Question: This question is related to <URL> . Hovewer this is better specified, and some assumptions added.
I have element image and some model.
I've detected contours on both
'''
contoursModel0, hierarchyModel = cv2.findContours(model.copy(), cv2.RETR_LIST,
cv2.CHAIN_APPROX_SIMPLE);
contoursModel = [cv2.approxPolyDP(cnt, 2, True) for cnt in contoursModel0];
contours0, hierarchy = cv2.findContours(canny.copy(), cv2.RETR_LIST,
cv2.CHAIN_APPROX_SIMPLE);
contours = [cv2.approxPolyDP(cnt, 2, True) for cnt in contours0];
'''
Then I've matched each contour to each other
'''
modelMassCenters = [];
imageMassCenters = [];
for cnt in contours:
for cntModel in contoursModel:
result = cv2.matchShapes(cnt, cntModel, cv2.cv.CV_CONTOURS_MATCH_I1, 0);
if(result != 0):
if(result < 0.05):
#Here are matched contours
momentsModel = cv2.moments(cntModel);
momentsImage = cv2.moments(cnt);
massCenterModel = (momentsModel['m10']/momentsModel['m00'],
momentsModel['m01']/momentsModel['m00']);
massCenterImage = (momentsImage['m10']/momentsImage['m00'],
momentsImage['m01']/momentsImage['m00']);
modelMassCenters.append(massCenterModel);
imageMassCenters.append(massCenterImage);
'''
Matched contours are something like features.
Now I want to detect transformation between this two sets of points.
Assumptions: element is rigid body, only rotation, displacement and scale change.
Some features may be miss detected how to eliminate them. I've once used 'cv2.findHomography' and it takes two vectors and calculates homography between them even there are some miss matches.
'cv2.getAffineTransformation' takes only three points (can't cope missmatches) and here I have multiple features.
Answer in my previous question says how to calculate this transformation but does not take missmatches. Also I think that it is possible to return some quality level from algorithm (by checking how many points are missmatched, after computing some transformation from the rest)
And the last question: should I take all vector points to compute transformation or treat only mass centers of this shapes as feature?
To show it I've added simple image. Features with green are good matches in red bad matches. Here match should be computed from 3 green featrues and red missmatches should affect match quality.

I'm adding fragments of solution I've figured out for now (but I think it could be done much better):
'''
for i in range(0, len(modelMassCenters) - 1):
for j in range(i + 1, len(modelMassCenters) - 1 ):
x1, y1 = modelMassCenters[i];
x2, y2 = modelMassCenters [j];
modelVec = (x2 - x1, y2 - y1);
x1, y1 = imageMassCenters[i];
x2, y2 = imageMassCenters[j];
imageVec = (x2 - x1, y2 - y1);
rotation = angle(modelVec,imageVec);
rotations.append((i, j, rotation));
scale = length(modelVec)/length(imageVec);
scales.append((i, j, scale));
'''
After computing scales and rotation given by each pair of corresponding lines I'm going to find median value and average values of rotation which does not differ more than some delta from median value. The same thing with scale. Then points which are making those values taken to computation will be used to compute displacement.
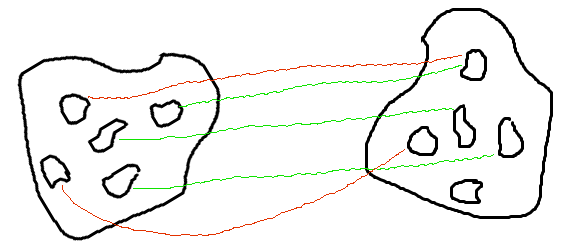
Answer: Your second step (match contours to each other by doing a pairwise shape comparison) sounds very vulnerable to errors if features have a similar shape, e.g., you have several similar-sized circular contours. Yet if you have a rigid body with 5 circular features in one quadrant only, you could get a very robust estimate of the affine transform if you consider the body and its features as a whole. So don't discard information like a feature's range and direction from the center of the whole body when matching features. Those are at least as important in correlating features as size and shape of the individual contour.
I'd try something like (untested pseudocode):
'''
"""
Convert from rectangular (x,y) to polar (r,w)
r = sqrt(x^2 + y^2)
w = arctan(y/x) = [-\pi,\pi]
"""
def polar(x, y): # w in radians
from math import hypot, atan2, pi
return hypot(x, y), atan2(y, x)
model_features = []
model = params(model_body_contour) # return tuple (center_x, center_y, area)
for contour in model_feature_contours:
f = params(countour)
range, angle = polar(f[0]-model[0], f[1]-model[1])
model_features.append((angle, range, f[2]))
image_features = []
image = params(image_body_contour)
for contour in image_feature_contours:
f = params(countour)
range, angle = polar(f[0]-image[0], f[1]-image[1])
image_features.append((angle, range, f[2]))
# sort image_features and model_features by angle, range
#
# correlate image_features against model_features across angle offsets
# rotation = angle offset of max correlation
# scale = average(model areas and ranges) / average(image areas and ranges)
'''
If you have very challenging images, such as a ring of 6 equally-spaced similar-sized features, 5 of which have the same shape and one is different (e.g. 5 circles and a star), you could add extra parameters such as eccentricity and sharpness to the list of feature parameters, and include them in the correlation when searching for the rotation angle.